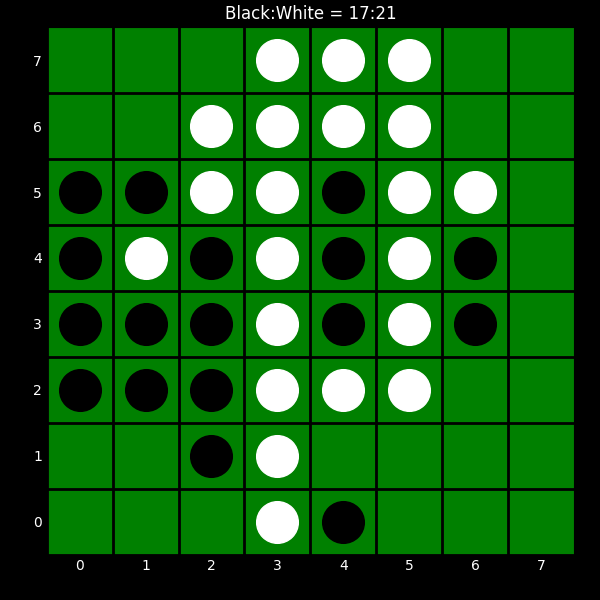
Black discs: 17
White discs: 21